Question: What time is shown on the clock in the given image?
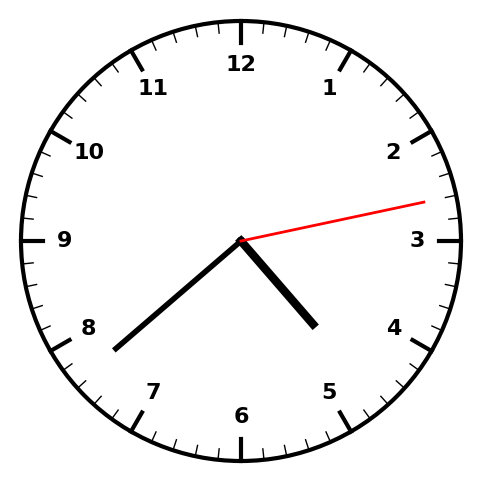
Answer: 04:38:13